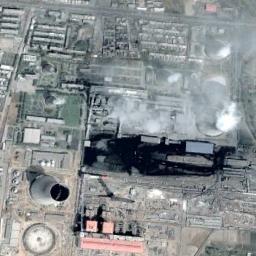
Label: thermal_power_station